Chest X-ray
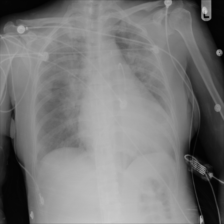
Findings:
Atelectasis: negative
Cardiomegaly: negative
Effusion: negative
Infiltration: negative
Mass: negative
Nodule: negative
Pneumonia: negative
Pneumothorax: negative
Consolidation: negative
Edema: negative
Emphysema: negative
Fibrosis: negative
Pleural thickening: negative
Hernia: negative